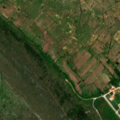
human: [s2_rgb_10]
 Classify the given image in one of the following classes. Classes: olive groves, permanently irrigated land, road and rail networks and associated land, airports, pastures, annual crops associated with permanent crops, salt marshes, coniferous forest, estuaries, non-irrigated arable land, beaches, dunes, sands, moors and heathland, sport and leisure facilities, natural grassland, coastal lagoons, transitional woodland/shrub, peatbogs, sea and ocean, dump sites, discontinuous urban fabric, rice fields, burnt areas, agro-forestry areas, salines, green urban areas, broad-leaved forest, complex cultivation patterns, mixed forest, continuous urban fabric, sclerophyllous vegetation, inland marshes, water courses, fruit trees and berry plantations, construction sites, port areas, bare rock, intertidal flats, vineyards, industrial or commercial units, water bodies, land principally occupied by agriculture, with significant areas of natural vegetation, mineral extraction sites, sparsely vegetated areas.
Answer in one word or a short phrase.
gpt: discontinuous urban fabric, olive groves, land principally occupied by agriculture, with significant areas of natural vegetation, mixed forest, sclerophyllous vegetation